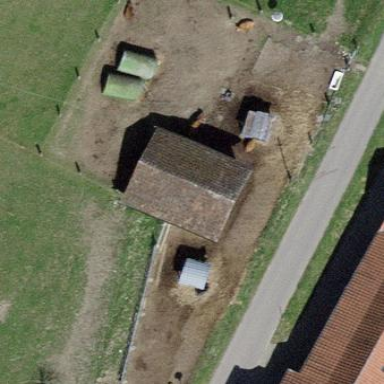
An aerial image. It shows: Farm auxiliary building.